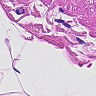
Metastatic tissue present: no